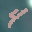
Label: 4